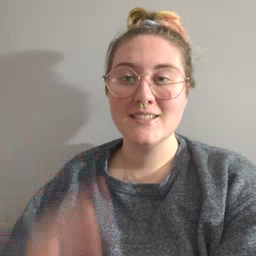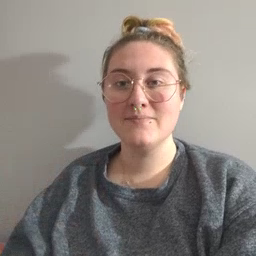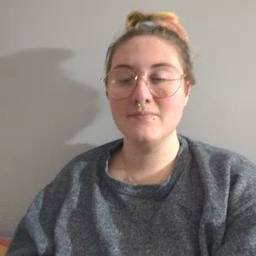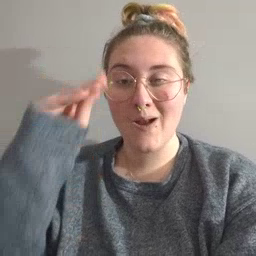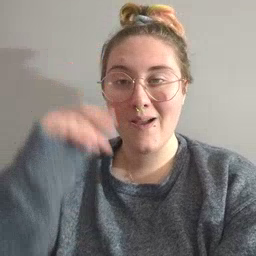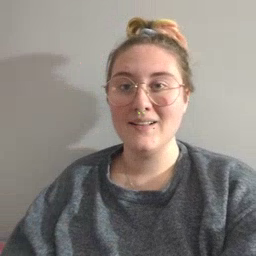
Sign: boy